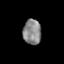
Tissue: lung
Cell type: Myeloid cells
Senescence score: 0.2387
Nuclear area (px): 443
Mean DAPI intensity: 136.6